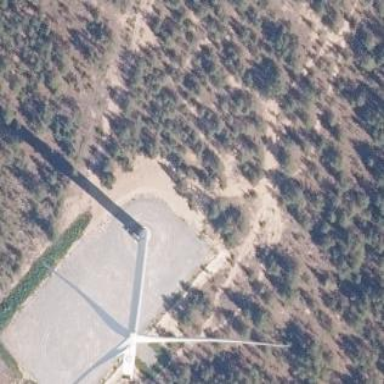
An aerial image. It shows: Wind turbine generating power.